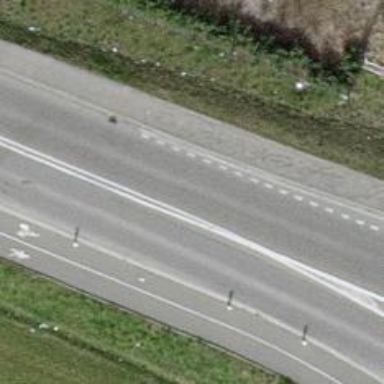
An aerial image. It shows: Asphalt road classified as tertiary.